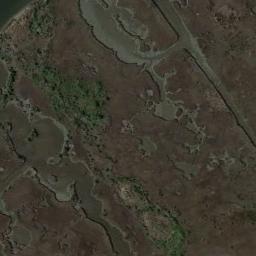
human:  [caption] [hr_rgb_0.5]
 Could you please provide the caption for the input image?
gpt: Beside this wetland is a blue ocean .

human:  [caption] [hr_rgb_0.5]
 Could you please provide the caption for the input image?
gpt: There are a few trickles in the brown bare land in a wetland  , and there are sparse green plants on the bare land .

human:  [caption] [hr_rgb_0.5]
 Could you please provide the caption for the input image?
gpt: There are many green plants in the wetland .

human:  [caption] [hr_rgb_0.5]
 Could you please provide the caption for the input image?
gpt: The wetland consists of bare land, Green plants and water .

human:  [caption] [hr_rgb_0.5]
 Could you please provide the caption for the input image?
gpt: There are some water areas on the wetland .